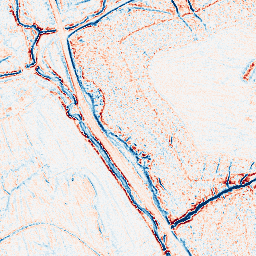
Category: edge_preserving
Decomposition family: anisotropic_diffusion
Decomposition parameters: iterations: 5
kappa: 10
gamma: 0.2
Upsampling method: regularized
Upsampling parameters: scale: 2
lambda_reg: 0.01
Upsampling scale: 2